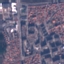
Label: Residential